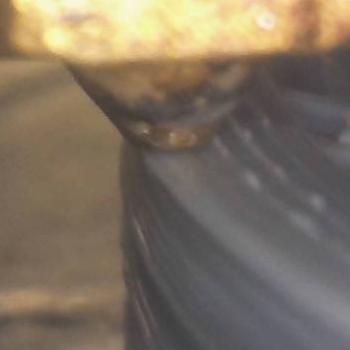
Flow rate: 133%